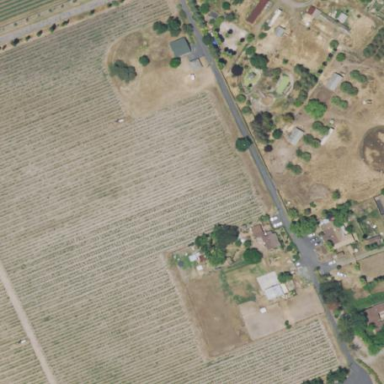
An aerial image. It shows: Vineyard where grapes are grown.